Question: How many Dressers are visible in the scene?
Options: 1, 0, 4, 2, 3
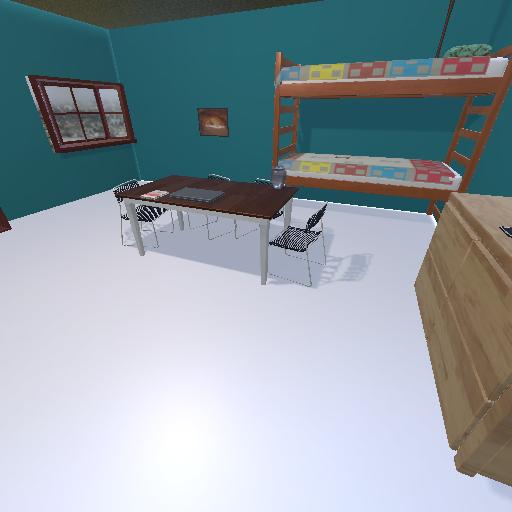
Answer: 1